Field crop: maize
Growth stage: 2
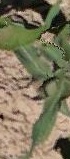
Species: maize